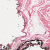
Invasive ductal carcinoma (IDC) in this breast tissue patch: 0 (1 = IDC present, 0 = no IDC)